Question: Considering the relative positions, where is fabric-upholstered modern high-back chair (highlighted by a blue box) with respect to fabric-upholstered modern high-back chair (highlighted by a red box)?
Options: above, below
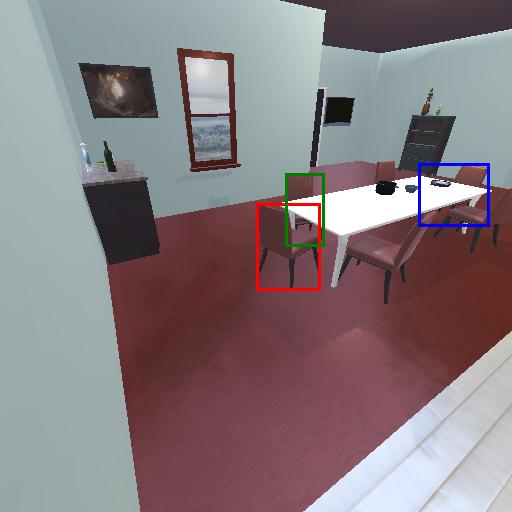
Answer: above